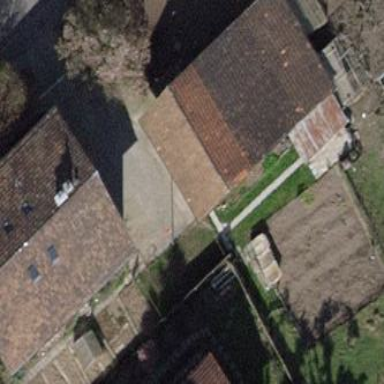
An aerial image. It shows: Garage building.